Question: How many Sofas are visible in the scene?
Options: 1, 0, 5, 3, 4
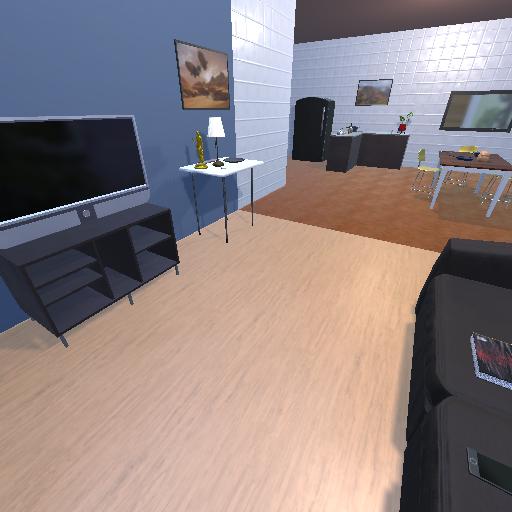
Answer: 1